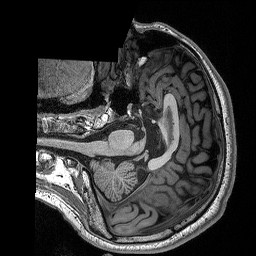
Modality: T1w
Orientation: axial